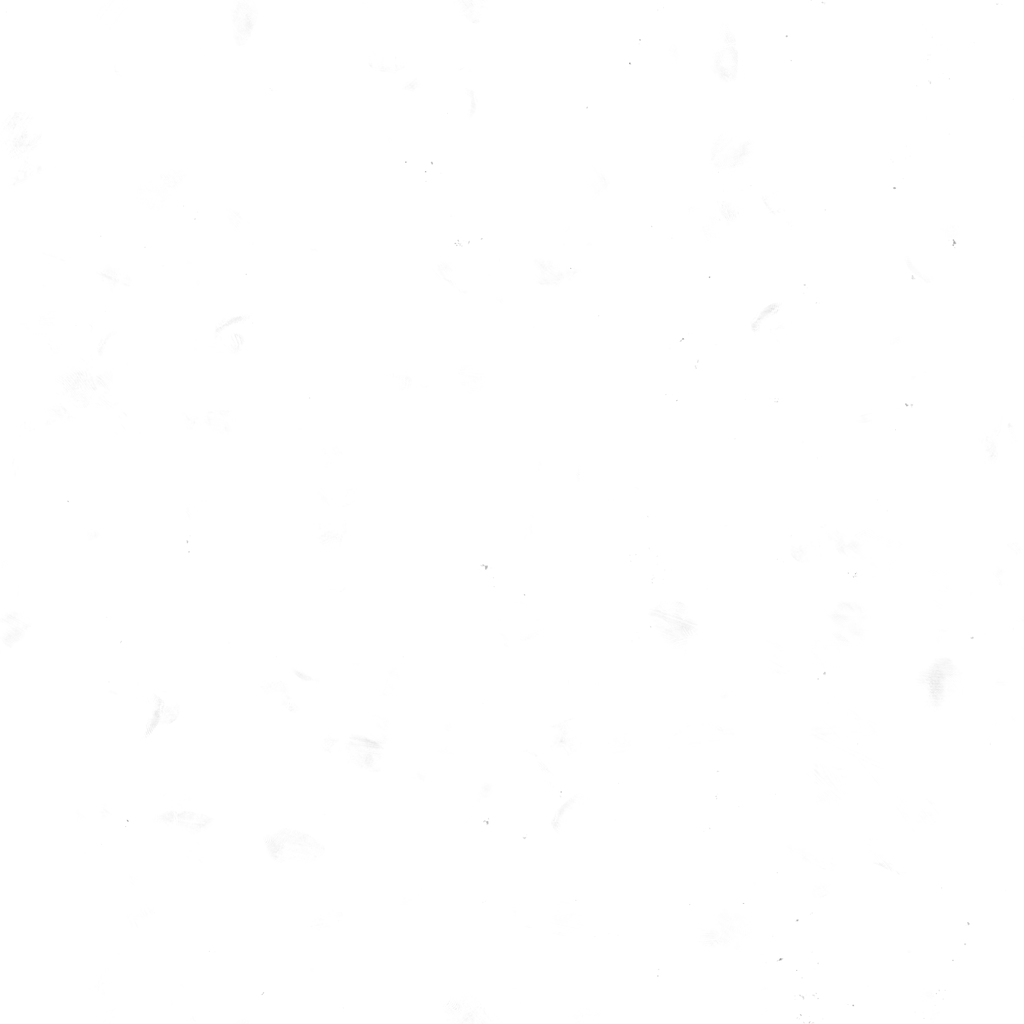
Texture map type: Metalness